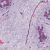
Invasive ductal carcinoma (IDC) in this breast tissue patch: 1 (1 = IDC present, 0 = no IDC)